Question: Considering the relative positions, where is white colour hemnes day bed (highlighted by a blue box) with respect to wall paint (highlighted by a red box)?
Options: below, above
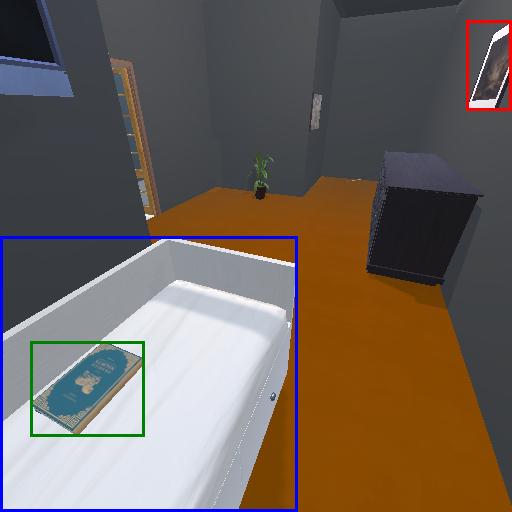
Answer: below